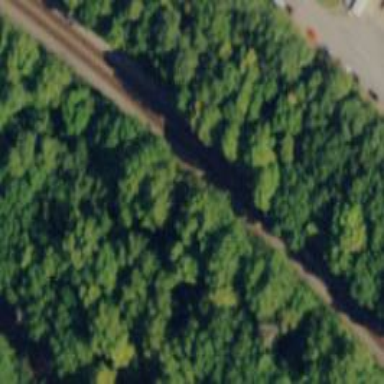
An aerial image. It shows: Railway track.